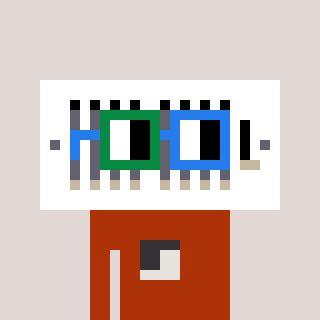
a pixel art character with square green and blue glasses, a vent-shaped head and a hotbrown-colored body on a warm background